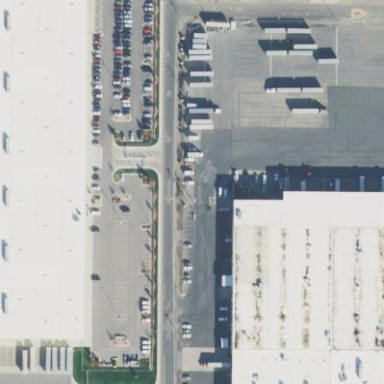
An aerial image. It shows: Commercial building.